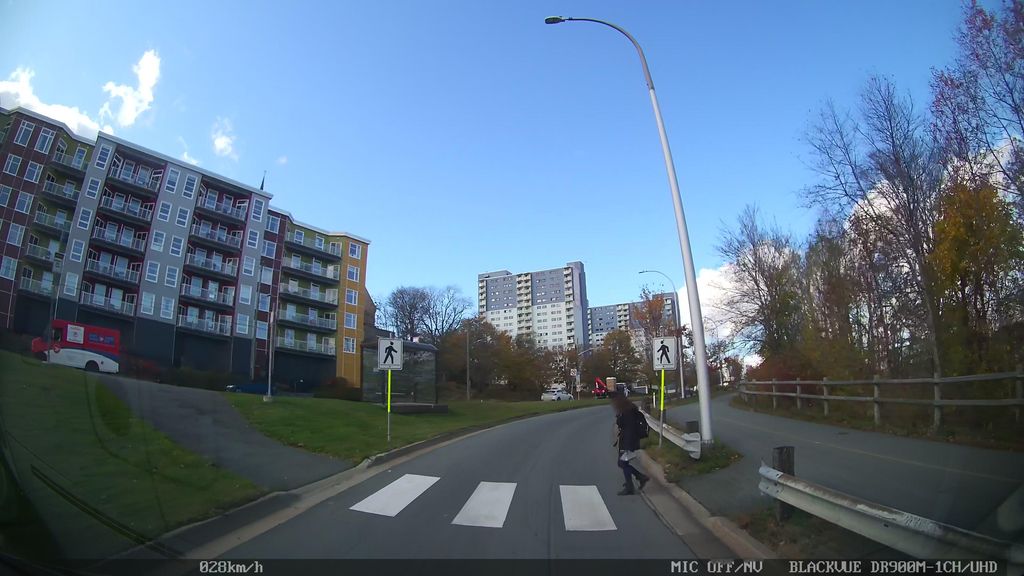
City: halifax